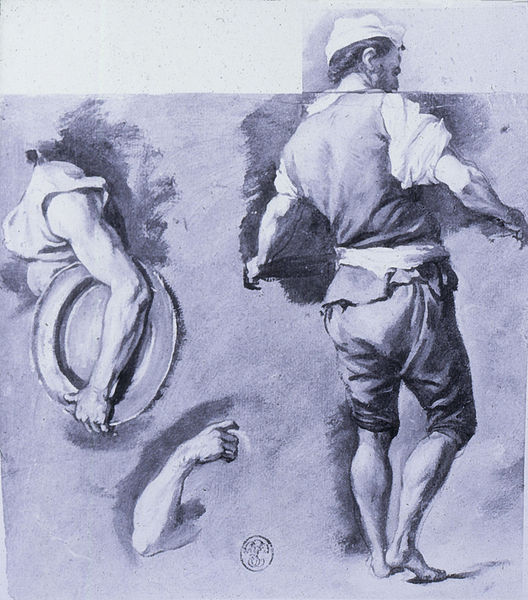
Titel: Ölskizze
Künstler: Nicolas Vleughels
Schlagwörter: hand, haut, mann, schatten, weiß, aquarell, finger, grau, hell, kreide, licht, rücken, skizze, zeichnung, tuch, hemd, hose, mütze, arm, falten, halten, mensch, schale, teller, tragen, haare, beine, füße, studie, muskeln, weste, schraffur, kreise, stempel, rückansicht, siegel, turban, hll